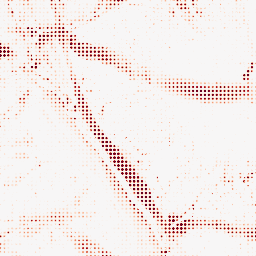
Category: morphological
Decomposition family: morphological_ellipse
Decomposition parameters: operation: opening
width: 30
height: 20
Upsampling method: sinc_blackman
Upsampling parameters: scale: 8
kernel_size: 4
Upsampling scale: 8